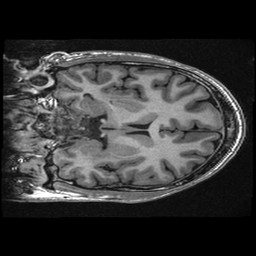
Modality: T1w
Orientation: coronal
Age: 22
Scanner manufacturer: ge
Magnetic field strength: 3 T
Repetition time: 0.008296 s
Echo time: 0.003116 s